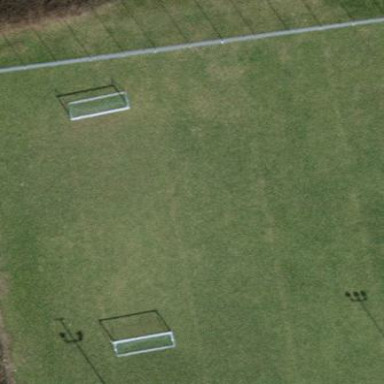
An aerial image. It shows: Grass pitch designated for soccer.